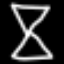
Label: hourglass